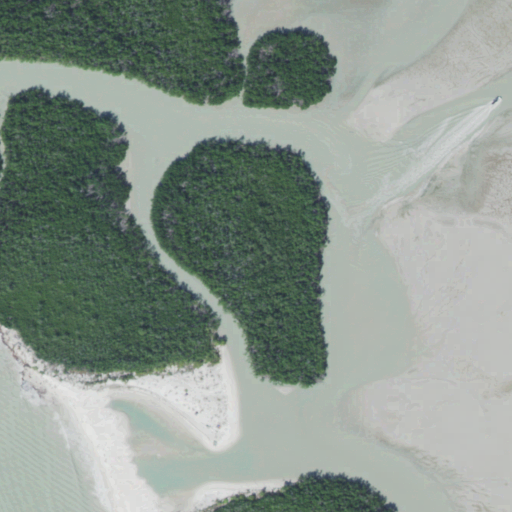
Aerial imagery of island in Florida named East Morgan Key containing woody wetlands, open water, herbaceous wetlands, and barren land